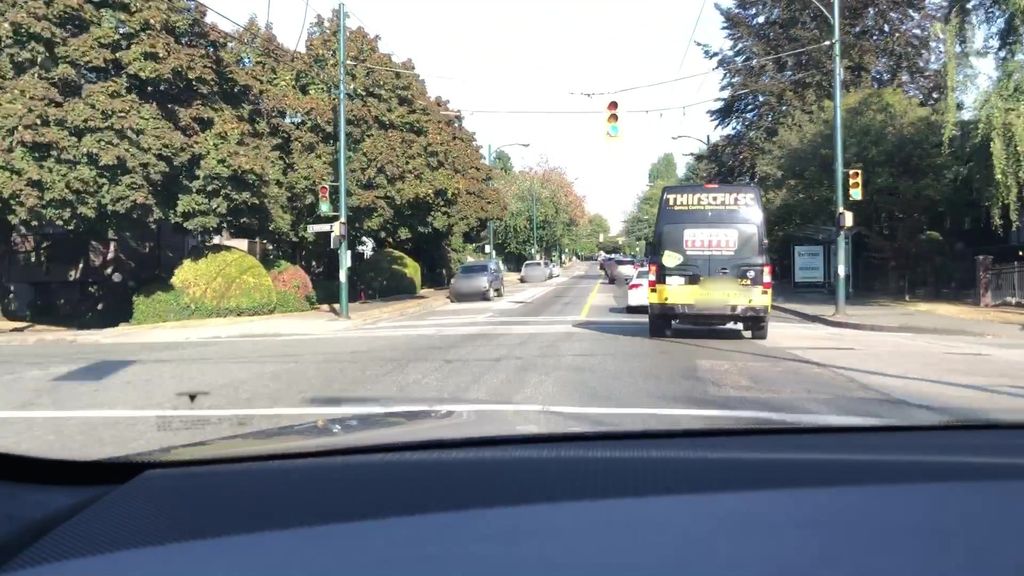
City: vancouver